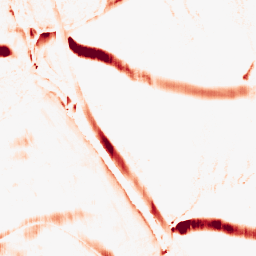
Category: morphological
Decomposition family: morphological_rect
Decomposition parameters: operation: opening
width: 5
height: 20
Upsampling method: cubic_mitchell
Upsampling parameters: scale: 4
Upsampling scale: 4